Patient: sex M, age 66
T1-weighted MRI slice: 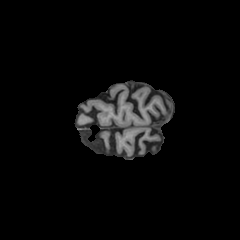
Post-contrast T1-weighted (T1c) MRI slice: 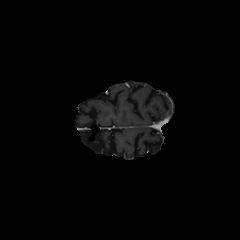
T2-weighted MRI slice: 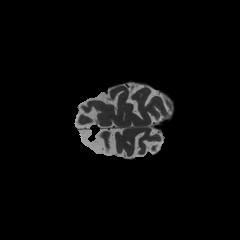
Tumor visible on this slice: no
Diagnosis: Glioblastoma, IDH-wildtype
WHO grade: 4